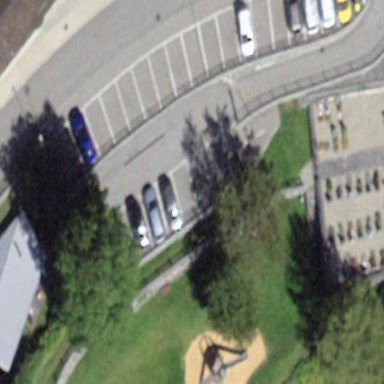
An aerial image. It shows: Parking area with surface.